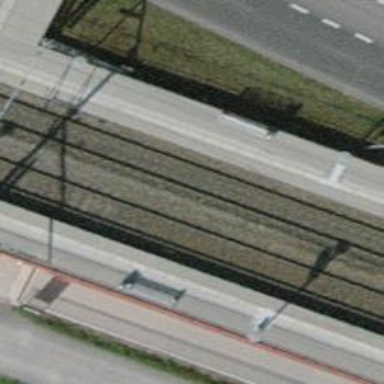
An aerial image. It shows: Railway halt station for public transport.